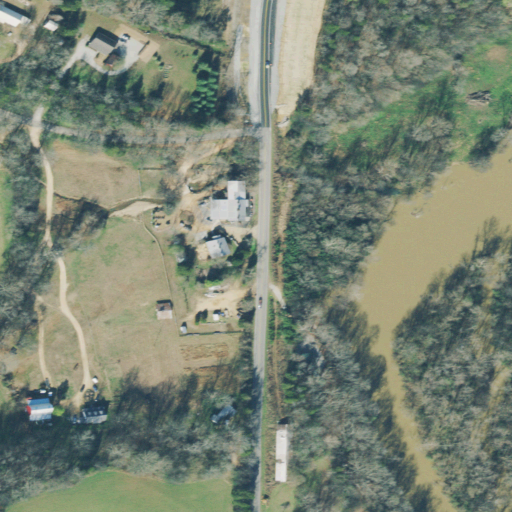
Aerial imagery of valley in Tennessee named Harris Hollow containing mixed forest, deciduous forest, pasture, open development, open water, low intensity development, herbaceous wetlands, grassland, medium intensity development, woody wetlands, and cultivated crops